Field crop: maize
Growth stage: 2
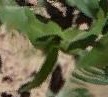
Species: maize